Question: When I select an item in a dropdownlist, I want my table to refresh data on same id. As you can see, I want my table 1 in a dropdownlist and table 2 in a table-like grid

So when I pick from table 1 id 1, my grid will refresh data on foreign key 1, and when I pick from table 1 id 2, my grid will refresh data on foreign key 2, etc.
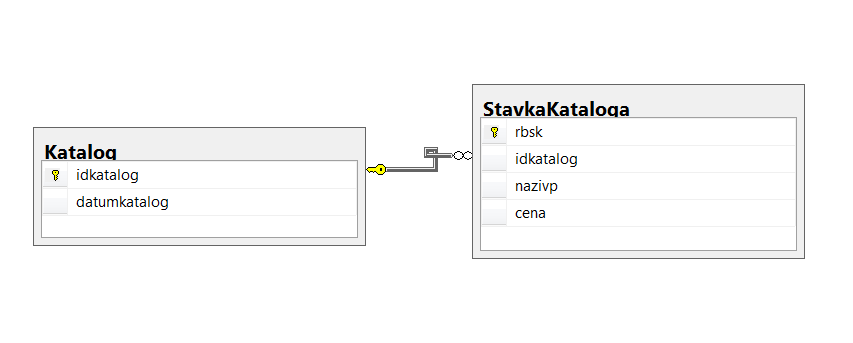
Answer: .
You will need to accomplish this with some JavaScript (JQuery) and another action on a controller that will return your list of related items based on the id selected OR you could have the child action return a partial view with the select list data.
Your first task is to wire up an event in script to the .change() event on your first drop down list.
Once you have that captured - you can post the id to other action and have it return your data or partial view.
Solution
Cascading drop downs in MVC are accomplished through a combination of a few techniques. You need view models to render the drop downs (select lists) and you will need some JavaScript code to capture events on the client browser and get additional data. Finally you will use a partial view to return back to the client.
In this example - we are going to create a Select List with 3 parent values in it. When a user selects a different value, we will request a new second drop down list corresponding to the parent values.
1. I created simple model classes public class Catalog
{
public int Id { get; set; }
public string Name { get; set; }
public DateTime CatalogDate { get; set; }
}
public class Book
{
public int BookId { get; set; }
public int CatalogId { get; set; }
public string Name { get; set; }
public decimal Price { get; set; }
}
public class CatalogViewModel
{
public int SelectedCatalog { get; set; }
public List<Catalog> Catalogs { get; set; }
}
public class BookViewModel
{
public int SelectedBook { get; set; }
public List<Book> Books { get; set; }
}
The catalog and book view models will be used in our Razor views with an DropDownListFor HTML helper. The SelectedCatalog and SelectedBook properties hold the actual selected value - while the Catalogs and Books properties are used to load the Select Lists.
1. On the Index action of the Home controller - I modified the method: public ActionResult Index()
{
CatalogViewModel model = new CatalogViewModel()
{
Catalogs = Catalogs(),
};
return View(model);
}
Here will will return a list of catalogs in the CatalogViewModel.
1. I also added in a another action that we will use for the Ajax call: public ActionResult Books(string catalogId)
{
int catId = Convert.ToInt32(catalogId);
var model = new BookViewModel()
{
Books = Books().Where(x => x.CatalogId == catId).ToList()
};
return PartialView("Partials/_BooksDropDownList", model);
}
This method will accept the catalog Id specified by the user and retrieve a list of books corresponding the catalog id. This will then be used in a partial view and returned to the caller.
1. The Index view of the Home controller: @model WebApplication1.Controllers.HomeController.CatalogViewModel
@Html.DropDownListFor(m => m.SelectedCatalog, new SelectList(Model.Catalogs, "Id", "Name"))
<div id="bookContainer"></div>
<script>
$(document).ready(function () {
$('#SelectedCatalog').change(function () {
CatalogChanged();
});
});
function CatalogChanged() {
var catalogId = $('#SelectedCatalog').val();
$.get('@Url.Action("Books","Home")' + "?catalogId=" + catalogId,
function (data) {
$('#bookContainer').html(data);
});
}
Here we have the model defined, an Html helper that renders our first Drop Down List, an empty containing div to hold the second drop down list and some script.
The script is simply capturing the .change event of the drop down list and calling the CatalogChanged function. In this function, we get the value of the drop down list and issue a get request using a Url helper to construct the url back to the Home/books action.
1. Here is the partial view loaded dynamically based on the selected value from the first drop down. @model WebApplication1.Controllers.HomeController.BookViewModel
<div id="BookDropDown">
@Html.DropDownListFor(x => Model.SelectedBook, new SelectList(Model.Books, "BookId", "Name"))
</div>
That's it. This is a fairly common way of solving this type of problem. There are other ways (like using data and generating the html from script).
I wrote this out because it can be overwhelming getting started and hopefully this will help someone else out down the road.